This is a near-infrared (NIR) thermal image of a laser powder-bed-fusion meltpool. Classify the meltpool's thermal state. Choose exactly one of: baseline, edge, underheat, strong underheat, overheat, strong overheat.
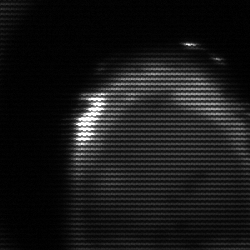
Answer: edge